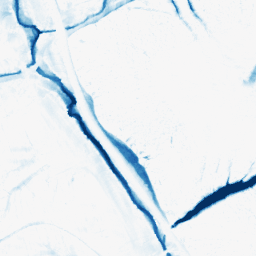
Category: morphological
Decomposition family: morphological_ellipse
Decomposition parameters: operation: closing
width: 20
height: 20
Upsampling method: quadratic
Upsampling parameters: scale: 4
Upsampling scale: 4